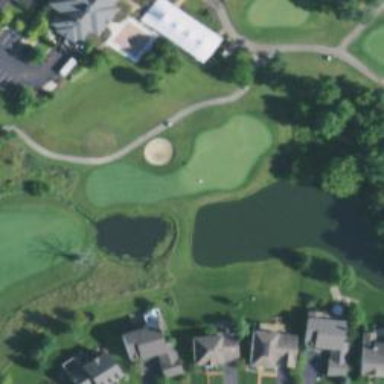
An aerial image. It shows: Golf hole.